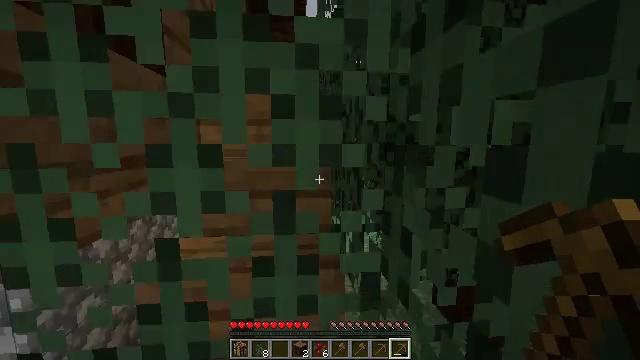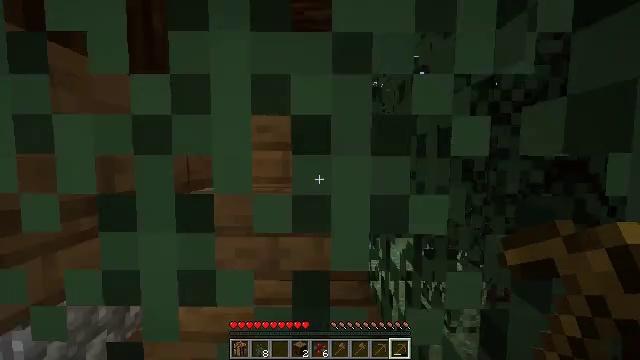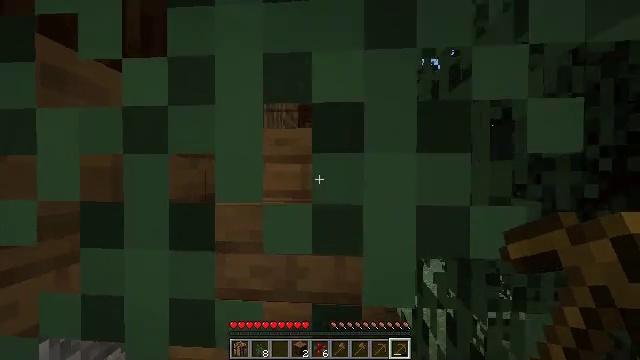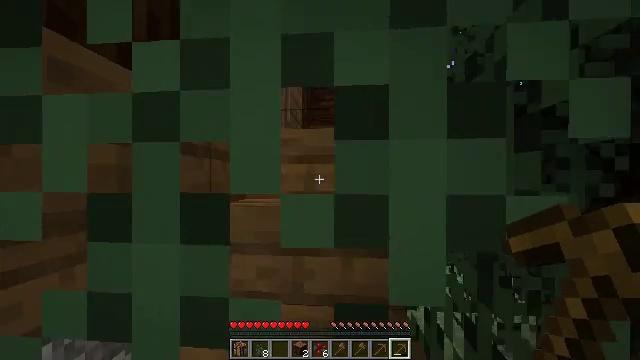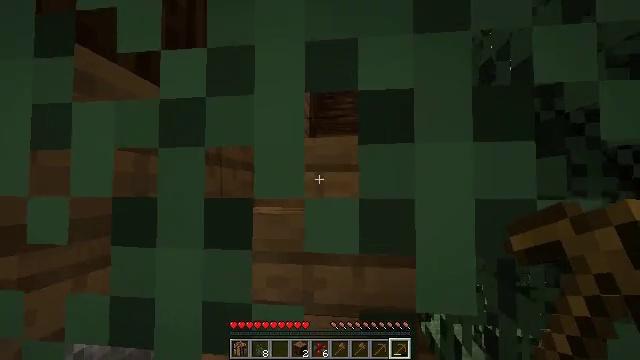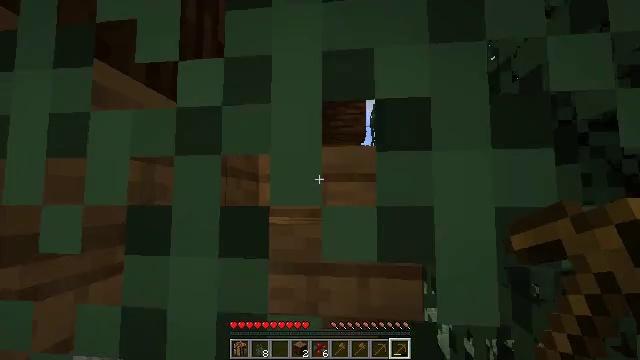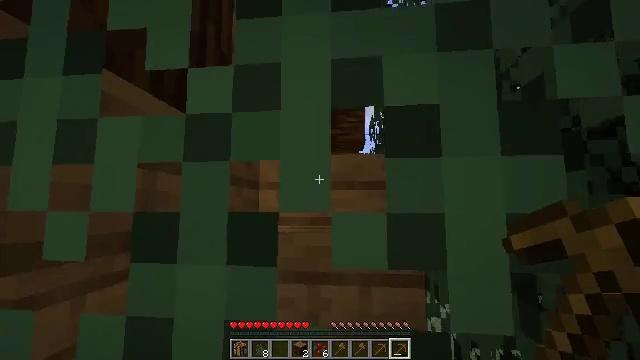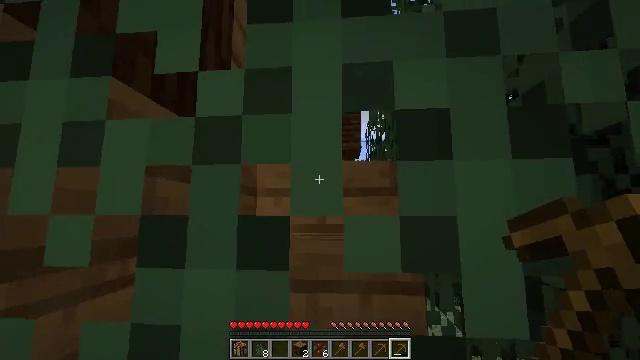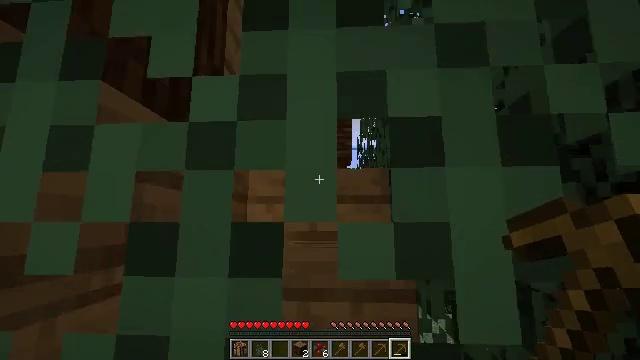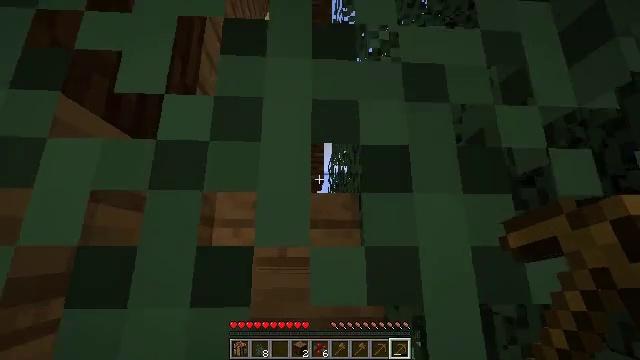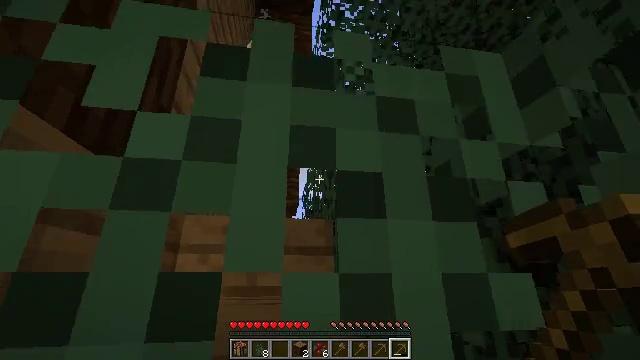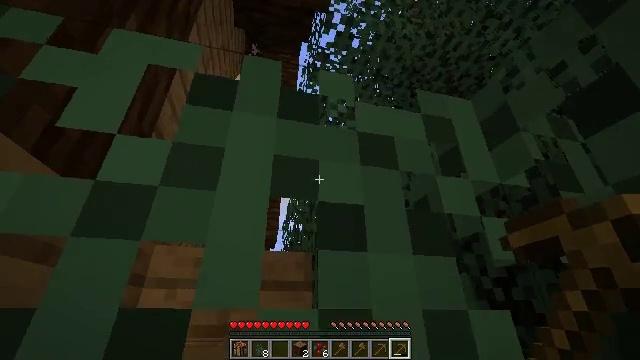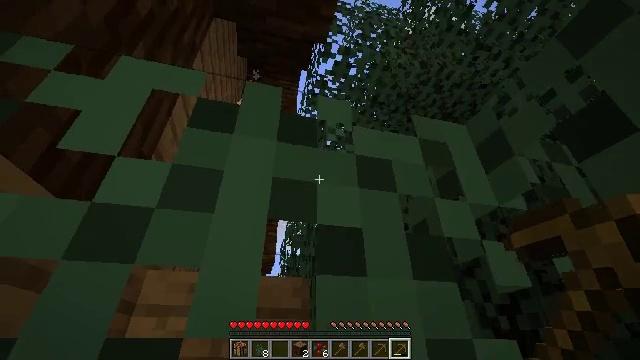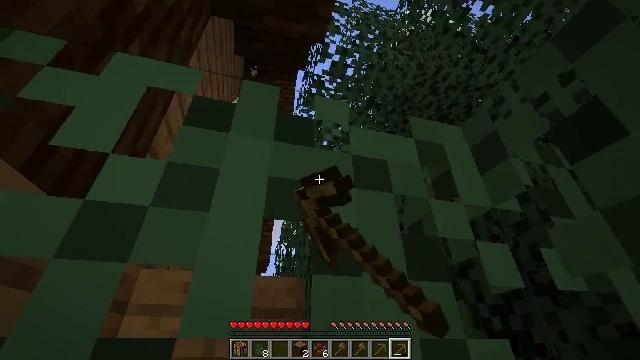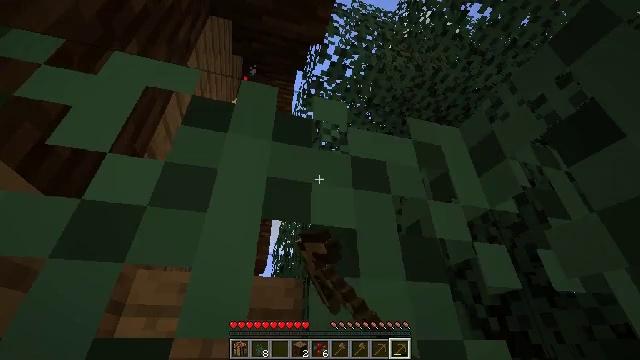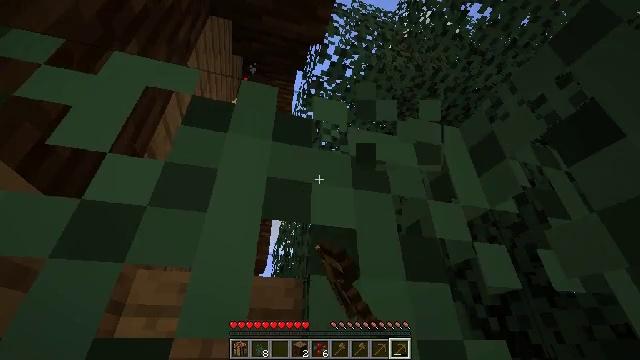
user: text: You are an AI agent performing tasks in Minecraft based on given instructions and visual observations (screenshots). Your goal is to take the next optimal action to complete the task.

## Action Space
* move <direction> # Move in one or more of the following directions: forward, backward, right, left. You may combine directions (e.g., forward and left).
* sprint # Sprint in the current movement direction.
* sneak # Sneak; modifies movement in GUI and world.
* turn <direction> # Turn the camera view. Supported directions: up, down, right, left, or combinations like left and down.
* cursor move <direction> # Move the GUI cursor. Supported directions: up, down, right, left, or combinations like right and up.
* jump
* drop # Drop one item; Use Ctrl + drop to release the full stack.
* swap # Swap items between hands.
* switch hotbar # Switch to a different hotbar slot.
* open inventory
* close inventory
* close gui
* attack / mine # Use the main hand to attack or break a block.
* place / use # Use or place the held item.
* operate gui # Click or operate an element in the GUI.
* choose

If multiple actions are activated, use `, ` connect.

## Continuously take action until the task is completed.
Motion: motion action
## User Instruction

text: Destroy the spruce leaves to get sticks and saplings.
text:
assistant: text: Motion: move forward, turn left and up
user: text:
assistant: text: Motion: move forward, turn left and up
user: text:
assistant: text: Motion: move forward
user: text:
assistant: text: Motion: move forward, turn left and up
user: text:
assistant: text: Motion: move forward, turn up
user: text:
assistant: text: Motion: turn up
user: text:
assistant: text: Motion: turn right and up
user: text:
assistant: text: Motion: turn right and up
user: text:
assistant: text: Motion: turn right and up
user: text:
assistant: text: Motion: turn right and up
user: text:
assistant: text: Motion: turn right and up
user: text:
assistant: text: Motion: turn up, attack / mine
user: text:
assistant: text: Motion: turn right, attack / mine
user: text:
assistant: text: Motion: attack / mine
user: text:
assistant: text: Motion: attack / mine
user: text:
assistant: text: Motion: attack / mine
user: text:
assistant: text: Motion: attack / mine
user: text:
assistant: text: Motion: attack / mine
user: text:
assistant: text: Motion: turn left and down, attack / mine
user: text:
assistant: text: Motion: turn left and down, attack / mine
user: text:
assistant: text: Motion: turn left and down, attack / mine
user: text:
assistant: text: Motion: turn left and down, attack / mine
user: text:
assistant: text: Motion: attack / mine
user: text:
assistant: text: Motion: attack / mine
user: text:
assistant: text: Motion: attack / mine
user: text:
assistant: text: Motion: attack / mine
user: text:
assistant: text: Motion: attack / mine
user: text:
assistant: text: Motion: attack / mine
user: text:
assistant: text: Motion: move forward, attack / mine
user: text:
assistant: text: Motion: move forward, turn left, attack / mine